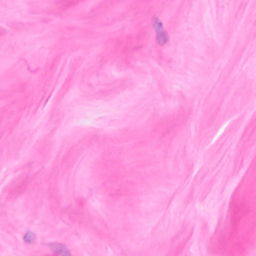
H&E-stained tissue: Breast